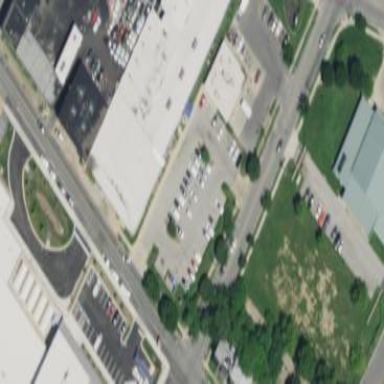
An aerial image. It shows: Clinic building.